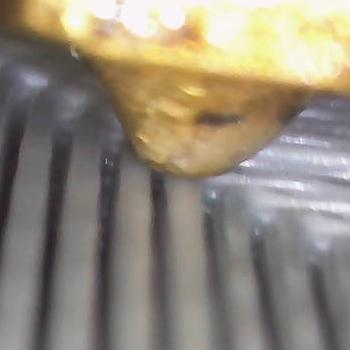
Flow rate: 100%